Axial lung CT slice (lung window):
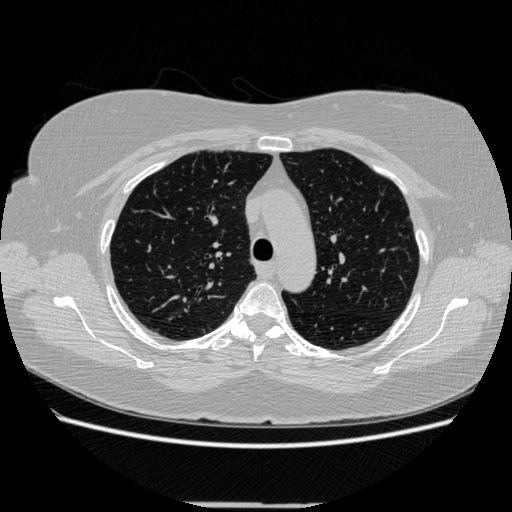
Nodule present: no